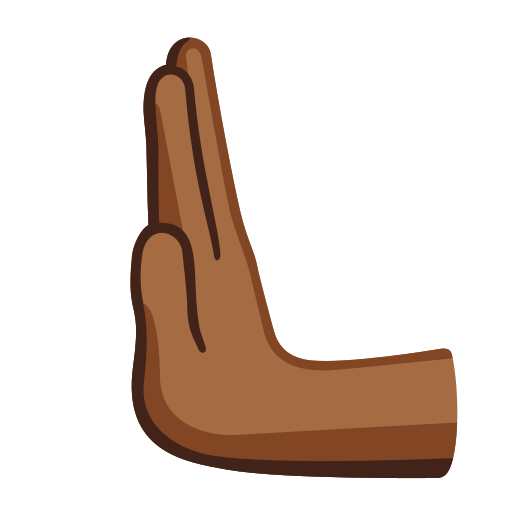
Emoji: 🫷🏾